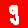
Digit: 9